Question: I am building a site with code igniter and I am using git for version control. I am not sure why, but duplicates of my files keep popping up. If I have a home.php controller there is also a home.php~ controller. It is not really causing a problem with the functionality of the site, but it is weird and I don't like it. What exactly is going on?
My editor was set to backup files. I just had to turn it off.

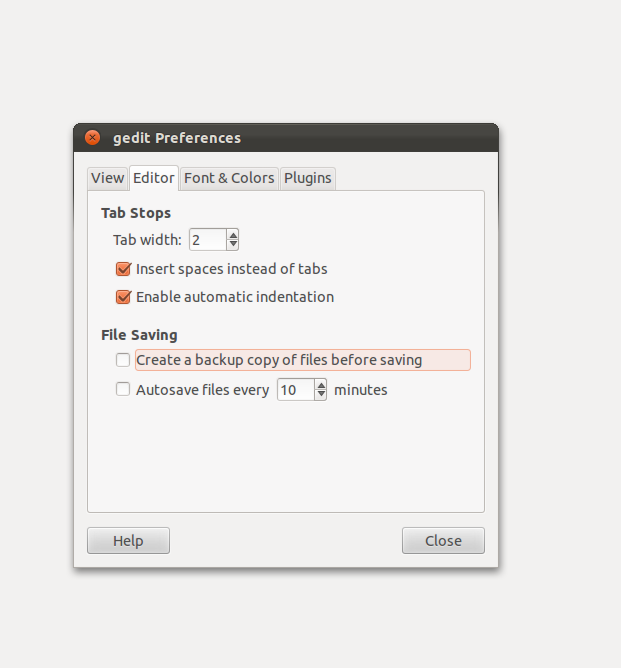
Answer: The tilde files are automatic backup files of the last version created by the text editors. You can turn off this automatic creation by editing the preferences of the text editor you use.